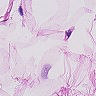
Metastatic tissue present: no